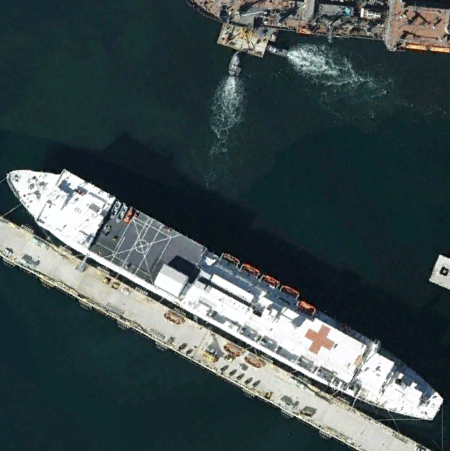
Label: civil